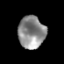
Tissue: prostate
Cell type: T cells
Senescence score: 0.3562
Nuclear area (px): 850
Mean DAPI intensity: 140.787